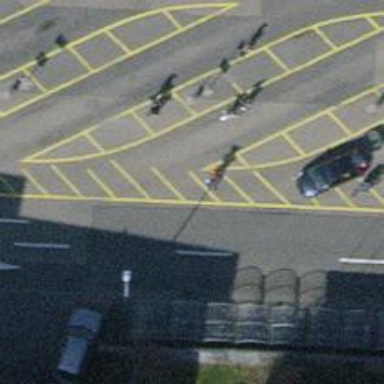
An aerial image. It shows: Bus stop with designated stop position for public transport.